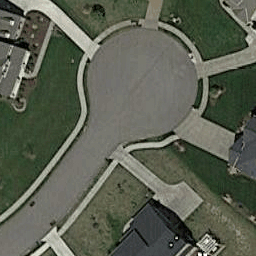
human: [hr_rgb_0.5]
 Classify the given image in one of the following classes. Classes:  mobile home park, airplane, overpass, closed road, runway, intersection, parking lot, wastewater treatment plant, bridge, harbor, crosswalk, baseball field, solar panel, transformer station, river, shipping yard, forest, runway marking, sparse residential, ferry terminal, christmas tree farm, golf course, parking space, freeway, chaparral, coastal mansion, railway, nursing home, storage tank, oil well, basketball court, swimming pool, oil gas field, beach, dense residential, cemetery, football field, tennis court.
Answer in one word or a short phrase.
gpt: closed road